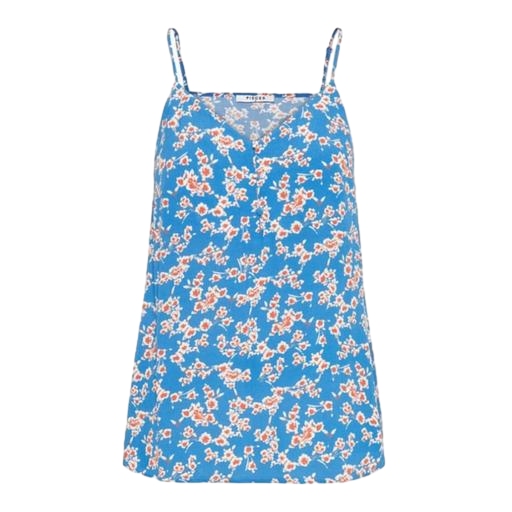
blue floral-print tank top, blue sleeveless floral-print shirt, blue floral-print top, white background